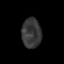
Tissue: skin
Cell type: Epithelial cells
Senescence score: 0.2429
Nuclear area (px): 568
Mean DAPI intensity: 55.782